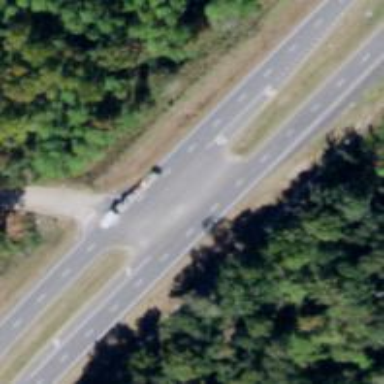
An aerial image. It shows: Dual carriageway expressway with asphalt surface. It is classified as trunk highway.